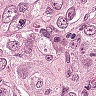
Metastatic tissue present: yes